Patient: sex F, age 59
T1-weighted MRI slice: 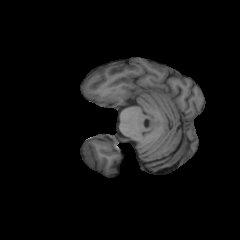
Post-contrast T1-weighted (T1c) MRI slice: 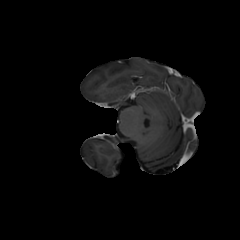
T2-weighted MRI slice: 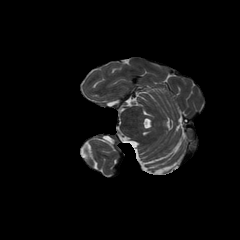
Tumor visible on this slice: no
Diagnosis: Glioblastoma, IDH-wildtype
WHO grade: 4